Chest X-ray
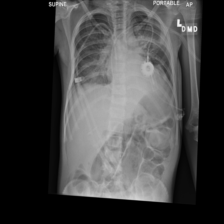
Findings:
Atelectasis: negative
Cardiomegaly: negative
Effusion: positive
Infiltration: positive
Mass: negative
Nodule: negative
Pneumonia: negative
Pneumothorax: negative
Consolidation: negative
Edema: negative
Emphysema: negative
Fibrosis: negative
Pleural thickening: negative
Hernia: negative